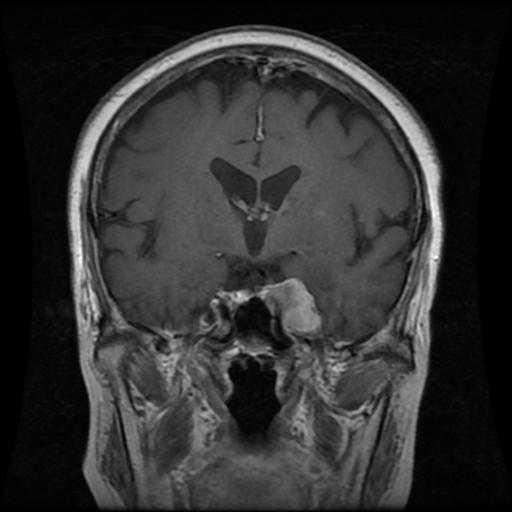
Label: meningioma